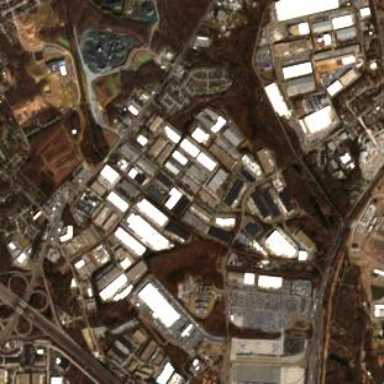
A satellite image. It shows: Industrial area used for distribution purposes.